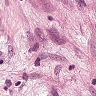
Metastatic tissue present: yes